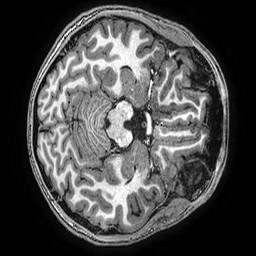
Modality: T1w
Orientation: axial
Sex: male
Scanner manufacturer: ge
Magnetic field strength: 3 T
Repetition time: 0.0077 s
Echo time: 0.003436 s